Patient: sex F, age 66
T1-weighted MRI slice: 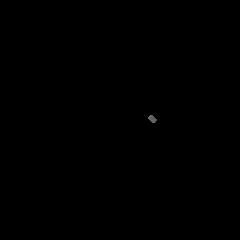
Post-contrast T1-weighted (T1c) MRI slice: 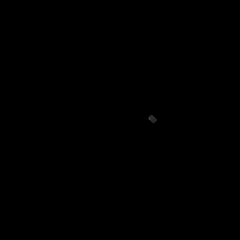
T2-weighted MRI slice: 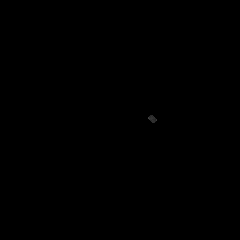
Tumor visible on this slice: no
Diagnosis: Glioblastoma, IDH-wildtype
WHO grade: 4